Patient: sex M, age 45
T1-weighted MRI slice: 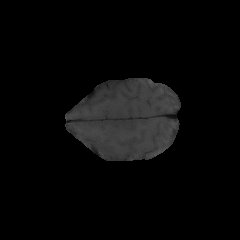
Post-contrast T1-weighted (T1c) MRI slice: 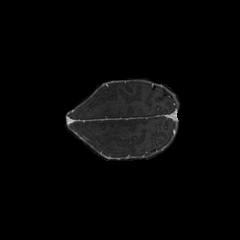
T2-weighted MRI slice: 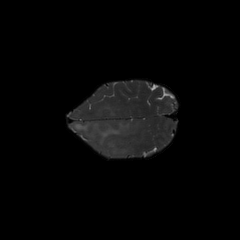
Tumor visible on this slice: yes
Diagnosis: Astrocytoma, IDH-mutant
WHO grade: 3